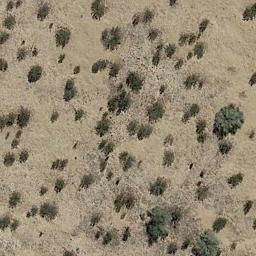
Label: chaparral